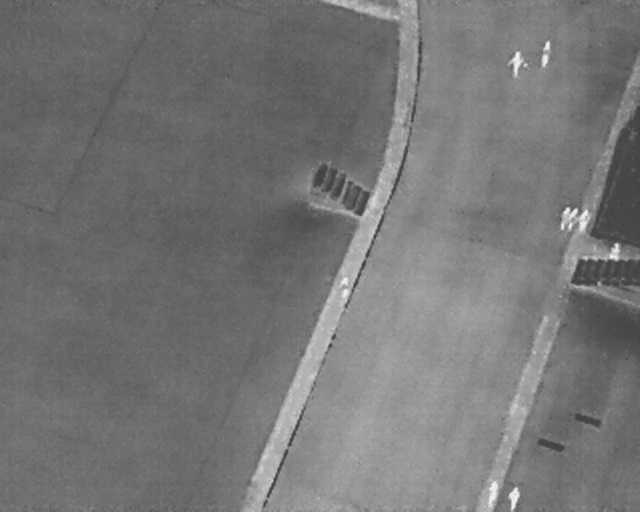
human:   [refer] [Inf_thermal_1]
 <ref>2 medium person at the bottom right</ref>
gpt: <box>[[74, 95, 79, 97, 9], [78, 95, 82, 98, 7]]</box>

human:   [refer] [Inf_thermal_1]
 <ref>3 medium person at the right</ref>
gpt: <box>[[94, 48, 97, 50, 2], [86, 41, 90, 43, 11], [87, 42, 91, 43, 8]]</box>